Question: I have SP to update data in my DB..
my Stored Procedure like This :
'''
ALTER PROCEDURE [dbo].[updatesms] @KodeTingkat INT,
@KodeKel INT,
@KodeTPS INT,
@SuaraPartai INT,
@KodeCaleg1 INT = -1,
@SuaraCaleg1 INT = -1,
@KodeCaleg2 INT = -1,
@SuaraCaleg2 INT = -1,
@KodeCaleg3 INT = -1,
@SuaraCaleg3 INT = -1,
@KodeCaleg4 INT = -1,
@SuaraCaleg4 INT = -1,
@KodeCaleg5 INT = -1,
@SuaraCaleg5 INT = -1,
@KodeCaleg6 INT = -1,
@SuaraCaleg6 INT = -1,
@KodeCaleg7 INT = -1,
@SuaraCaleg7 INT = -1,
@KodeCaleg8 INT = -1,
@SuaraCaleg8 INT = -1,
@KodeCaleg9 INT = -1,
@SuaraCaleg9 INT = -1,
@KodeCaleg10 INT = -1,
@SuaraCaleg10 INT = -1,
@KodeCaleg11 INT = -1,
@SuaraCaleg11 INT = -1
AS
BEGIN
SET NOCOUNT ON;
SELECT Id
FROM Kelurahans
WHERE Kelurahan_Tingkatan = @KodeTingkat
UPDATE TPSSet
SET SuaraPartai=@SuaraPartai
WHERE TPS_Kelurahan = @KodeKel
AND TPSS = @KodeTPS
IF @KodeCaleg1 > 0
BEGIN
SELECT Id
FROM Kelurahans
WHERE Kelurahan_Tingkatan = @KodeTingkat
UPDATE Calegs
SET JumlahPerolehan = @SuaraCaleg1
WHERE Code = @KodeCaleg1
AND Caleg_TPS IN (
SELECT id
FROM TPSSet
WHERE TPS_Kelurahan = @KodeKel AND TPSS = @KodeTPS )
END
IF @KodeCaleg2 > 0
BEGIN
SELECT Id
FROM Kelurahans
WHERE Kelurahan_Tingkatan = @KodeTingkat
UPDATE Calegs
SET JumlahPerolehan=@SuaraCaleg2
WHERE Code = @KodeCaleg2
AND Caleg_TPS IN (
SELECT id FROM TPSSet
WHERE TPS_Kelurahan = @KodeKel AND TPSS = @KodeTPS )
END
IF @KodeCaleg3 > 0
BEGIN
SELECT Id
FROM Kelurahans
WHERE Kelurahan_Tingkatan = @KodeTingkat
UPDATE Calegs
SET JumlahPerolehan=@SuaraCaleg3
WHERE Code = @KodeCaleg3
AND Caleg_TPS IN (
SELECT id FROM TPSSet
WHERE TPS_Kelurahan = @KodeKel AND TPSS = @KodeTPS )
END
IF @KodeCaleg4 > 0
BEGIN
SELECT Id
FROM Kelurahans
WHERE Kelurahan_Tingkatan = @KodeTingkat
UPDATE Calegs
SET JumlahPerolehan=@SuaraCaleg4
WHERE Code = @KodeCaleg4
AND Caleg_TPS IN (
SELECT id FROM TPSSet
WHERE TPS_Kelurahan = @KodeKel AND TPSS = @KodeTPS )
END
IF @KodeCaleg5 > 0
BEGIN
SELECT Id
FROM Kelurahans
WHERE Kelurahan_Tingkatan = @KodeTingkat
UPDATE Calegs
SET JumlahPerolehan=@SuaraCaleg5
WHERE Code = @KodeCaleg5
AND Caleg_TPS IN (
SELECT id FROM TPSSet
WHERE TPS_Kelurahan = @KodeKel AND TPSS = @KodeTPS )
END
IF @KodeCaleg6 > 0
BEGIN
SELECT Id
FROM Kelurahans
WHERE Kelurahan_Tingkatan = @KodeTingkat
UPDATE Calegs
SET JumlahPerolehan=@SuaraCaleg6
WHERE Code = @KodeCaleg6
AND Caleg_TPS IN (
SELECT id FROM TPSSet
WHERE TPS_Kelurahan = @KodeKel AND TPSS = @KodeTPS )
END
IF @KodeCaleg7 > 0
BEGIN
SELECT Id
FROM Kelurahans
WHERE Kelurahan_Tingkatan = @KodeTingkat
UPDATE Calegs
SET JumlahPerolehan=@SuaraCaleg7
WHERE Code = @KodeCaleg7
AND Caleg_TPS IN (
SELECT id FROM TPSSet
WHERE TPS_Kelurahan = @KodeKel AND TPSS = @KodeTPS )
END
IF @KodeCaleg8 > 0
BEGIN
SELECT Id
FROM Kelurahans
WHERE Kelurahan_Tingkatan = @KodeTingkat
UPDATE Calegs
SET JumlahPerolehan=@SuaraCaleg8
WHERE Code = @KodeCaleg8
AND Caleg_TPS IN (
SELECT id FROM TPSSet
WHERE TPS_Kelurahan = @KodeKel AND TPSS = @KodeTPS )
END
IF @KodeCaleg9 > 0
BEGIN
SELECT Id
FROM Kelurahans
WHERE Kelurahan_Tingkatan = @KodeTingkat
UPDATE Calegs
SET JumlahPerolehan=@SuaraCaleg9
WHERE Code = @KodeCaleg9
AND Caleg_TPS IN (
SELECT id FROM TPSSet
WHERE TPS_Kelurahan = @KodeKel AND TPSS = @KodeTPS )
END
IF @KodeCaleg10 > 0
BEGIN
SELECT Id
FROM Kelurahans
WHERE Kelurahan_Tingkatan = @KodeTingkat
UPDATE Calegs
SET JumlahPerolehan=@SuaraCaleg10
WHERE Code = @KodeCaleg10
AND Caleg_TPS IN (
SELECT id FROM TPSSet
WHERE TPS_Kelurahan = @KodeKel AND TPSS = @KodeTPS )
END
IF @KodeCaleg11 > 0
BEGIN
SELECT Id
FROM Kelurahans
WHERE Kelurahan_Tingkatan = @KodeTingkat
UPDATE Calegs
SET JumlahPerolehan=@SuaraCaleg11
WHERE Code = @KodeCaleg11
AND Caleg_TPS IN (
SELECT id FROM TPSSet
WHERE TPS_Kelurahan = @KodeKel AND TPSS = @KodeTPS )
END
END
'''
---
My Question :
if SET @KodeTingkat=1 Stored procedure working to update SuaraPartai, @SuaraCaleg1, @SuaraCaleg2 until @SuaraCaleg11
if SET @KodeTingkat=2 or SET @KodeTingkat=3 a stored procedure not working to update above..
so, please help..
I use this command to call a function stored procedure updates:
'''
BEGIN TRANSACTION
EXEC updatesms 1,1,1,300,1,80,2,30,3,70,4,50,5,60,6,50,7,25,8,800
COMMIT
'''
description:
1. number 1 on the first letter .. so, when I put the number 1 on the first character, fed automatically be selected code = 1 in Table tingkatans
2. number 1 on the second letter .. it will automatically chosen code in table 1 kelurahans
3. number 1 on the third letter .. when code = 1 tingkatans tables and code = 1 kelurahans selected in the table and code = 1 TPSSet table, it will automatically renew / update SuaraPartai denganjumlah 300 on letters 4
4. number 1 on the letters to the fifth, meaning I choose code = 1 in table Calegs
5. number 80 on the letters to six, meaning that I do an update JumlahPerolehan = 80, code = 1 in table Calegs
6. same as point five
This My schema relation :

## UPDATE:
Using the code from the answer, below, to test execute outside the stored procedure...
the code that begins like this:
'''
------ ALTER PROCEDURE [dbo].[updatesms]
DECLARE
@KodeTingkat INT,
@KodeKel INT,
@KodeTPS INT,
@SuaraPartai INT,
@KodeCaleg1 INT = -1,
@SuaraCaleg1 INT = -1,
@KodeCaleg2 INT = -1,
@SuaraCaleg2 INT = -1,
@KodeCaleg3 INT = -1,
@SuaraCaleg3 INT = -1,
@KodeCaleg4 INT = -1,
@SuaraCaleg4 INT = -1,
@KodeCaleg5 INT = -1,
@SuaraCaleg5 INT = -1,
@KodeCaleg6 INT = -1,
@SuaraCaleg6 INT = -1,
@KodeCaleg7 INT = -1,
@SuaraCaleg7 INT = -1,
@KodeCaleg8 INT = -1,
@SuaraCaleg8 INT = -1,
@KodeCaleg9 INT = -1,
@SuaraCaleg9 INT = -1,
@KodeCaleg10 INT = -1,
@SuaraCaleg10 INT = -1,
@KodeCaleg11 INT = -1,
@SuaraCaleg11 INT = -1
------ AS
SET @KodeTingkat=1
----SET @KodeTingkat=2
----SET @KodeTingkat=3
SET @KodeKel=1
SET @KodeTPS=1
SET @SuaraPartai=300
SET @KodeCaleg1=1
SET @SuaraCaleg1=80
SET @KodeCaleg2=2
SET @SuaraCaleg2=30
SET @KodeCaleg3=3
SET @SuaraCaleg3=70
SET @KodeCaleg4=4
SET @SuaraCaleg4=50
SET @KodeCaleg5=5
SET @SuaraCaleg5=60
SET @KodeCaleg6=6
SET @SuaraCaleg6=50
SET @KodeCaleg7=7
SET @SuaraCaleg7=25
SET @KodeCaleg8=8
SET @SuaraCaleg8=800
BEGIN
SET NOCOUNT ON;
-- suara partai
DECLARE @Kelurahans_ID INT
SELECT @Kelurahans_ID = Id
FROM Kelurahans
WHERE Kelurahan_Tingkatan = @KodeTingkat
;
PRINT 'A) @Kelurahans_ID is set to ' + STR(@Kelurahans_ID) + ', reading ' + STR(@@rowcount) + ' rows.'
UPDATE TPSSet SET SuaraPartai=@SuaraPartai
WHERE TPS_Kelurahan = @KodeKel AND TPSS = @KodeTPS
;
PRINT 'B) SuaraPartai is set to ' + STR(@SuaraPartai) + ', reading ' + STR(@@rowcount) + ' rows.'
-- suara caleg 1
IF @KodeCaleg1 > 0
BEGIN
PRINT 'C) Just before update of Calegs, for Code=@KodeCaleg1, which = ' + STR(@KodeCaleg1)
;
UPDATE Calegs
SET JumlahPerolehan=@SuaraCaleg1
WHERE Code = @KodeCaleg1
AND Caleg_TPS IN (
SELECT id FROM TPSSet
WHERE TPS_Kelurahan = @KodeKel AND TPSS = @KodeTPS AND [TPSSet].[TPS_Kelurahan] = @Kelurahans_ID
)
;
PRINT 'D) Updated Calegs for Code=@KodeCaleg1, which = ' + STR(@KodeCaleg1) + '; processing ' + STR(@@rowcount) + ' rows.'
END
-- suara caleg 2
.
.
.
'''
And with that code, here's example output, if I set @KodeTingkat = 1
- - - - - - - - - - - - - - - - - - - - - - - - - -
(Note: '...processing 1 rows' is repeated)
## So, with @KodeTingkat = 1, the code updates rows...
Now here's example output, if I set @KodeTingkat = 2
- - - - - - - - - - - - - - - - - - - - - - - - - -
(Note: '...processing 0 rows' is repeated)
## So, with @KodeTingkat = 2, the code does not update rows...
## Why?
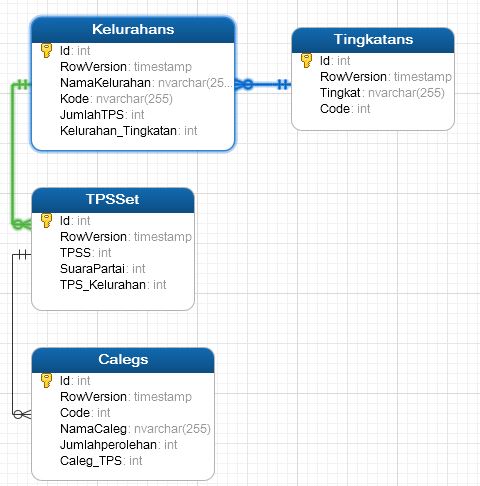
Answer: Thanks for your last comment... it answered a few of our questions. Based on your usage and your columnNames / tableNames, I'm guessing English is not your first language... please forgive me if, in trying to make my English easy to understand, I used too many words. (I wonder if <URL>
My first note is that parameter '@KodeTingkat' is controlling any other part of the code... its value is not used in any 'IF', nor in any 'UPDATE' command's 'SET' or 'WHERE'.
The stored procedure's repeated reference to '@KodeTingkat', in the code below, would not affect any 'IF' or 'UPDATE', but could return when the stored procedure is called:
'''
SELECT Id
FROM Kelurahans
WHERE Kelurahan_Tingkatan = @KodeTingkat
'''
Since this is not affecting any 'IF' or 'UPDATE', I'm guessing your basic concern -- 'when i try to enter the numbers 2 and 3 on @ KodeTingkat parameters, stored procedure does not work' (words from your last comment) -- is probably due to a .
Which brings us back to RBarryYoung's question: what's the purpose of that code above? If you want to the value returned, you might want to do the below:
'''
DECLARE @Kelurahans_ID INT
SELECT @Kelurahans_ID = Id
FROM Kelurahans
WHERE Kelurahan_Tingkatan = @KodeTingkat
'''
... and then use the value of @Kelurahans_ID in 'IF' statements, 'SET' clauses, or 'WHERE' clauses.
And in general, while checking for a logic problem... you might start by using Vladimir Oselsky's suggestion, of passing your parameters 'by reference'.
Examples, where only the first parameter value is changed:
> EXEC updatesms @KodeTingkat=1, @KodeKel=1, @KodeTPS=1, @SuaraPartai=300, @KodeCaleg1=1, @SuaraCaleg1=80, @KodeCaleg2=2, @SuaraCaleg2=30, @KodeCaleg3=3, @SuaraCaleg3=70, @KodeCaleg4=4, @SuaraCaleg4=50, @KodeCaleg5=5, @SuaraCaleg5=60, @KodeCaleg6=6, @SuaraCaleg6=50, @KodeCaleg7=7, @SuaraCaleg7=25, @KodeCaleg8=8, @SuaraCaleg8=800 EXEC updatesms @KodeTingkat=2, @KodeKel=1, @KodeTPS=1, @SuaraPartai=300, @KodeCaleg1=1, @SuaraCaleg1=80, @KodeCaleg2=2, @SuaraCaleg2=30, @KodeCaleg3=3, @SuaraCaleg3=70, @KodeCaleg4=4, @SuaraCaleg4=50, @KodeCaleg5=5, @SuaraCaleg5=60, @KodeCaleg6=6, @SuaraCaleg6=50, @KodeCaleg7=7, @SuaraCaleg7=25, @KodeCaleg8=8, @SuaraCaleg8=800EXEC updatesms @KodeTingkat=3, @KodeKel=1, @KodeTPS=1, @SuaraPartai=300, @KodeCaleg1=1, @SuaraCaleg1=80, @KodeCaleg2=2, @SuaraCaleg2=30, @KodeCaleg3=3, @SuaraCaleg3=70, @KodeCaleg4=4, @SuaraCaleg4=50, @KodeCaleg5=5, @SuaraCaleg5=60, @KodeCaleg6=6, @SuaraCaleg6=50, @KodeCaleg7=7, @SuaraCaleg7=25, @KodeCaleg8=8, @SuaraCaleg8=800
Why this might help, in debugging: it simply makes it easy to see what parameter values you are passing, and easy to check whether they are the values you intend.
In building the above examples, the first thing I noticed is that you are passing , instead of . I realize you're allowed to do that -- not a logic problem -- because of the default values assigned in your stored procedure. Just be aware that, in your 'EXEC' examples, there are no values for the following parameters: @KodeCaleg9, @SuaraCaleg9, @KodeCaleg10, @SuaraCaleg10, @KodeCaleg11, and @SuaraCaleg11. And, looking at your 'IF' commands, that means there will not be any updates based on those parameters.
Also, you are currently passing '@SuaraCaleg8=800', instead of passing '@SuaraCaleg11=800'. Is that what you want?
I hope that helps...
At your 'pastebin' link, you asked (1) Where to put the 'DEFINE' and 'SELECT' for variable '@Kelurahans_ID', and (2) Where to use that variable in the update.
Answers:
(1) To begin with, you could simply put the 'DECLARE' near the top of the stored procedure. Then, at each occurrence of 'SELECT Id FROM Kelurahans WHERE Kelurahan_Tingkatan = @KodeTingkat', just replace 'SELECT Id', with 'SELECT @Kelurahans_ID = Id'.
(2) You would use '@Kelurahans_ID' to select a column within table '[TPSSet]'. You tell us: there such a matching column? And guessing, is it '[TPSSet].[TPS_Kelurahan]'? If so, then you would add a line to the 'WHERE' clause in the 'UPDATE': 'AND [TPSSet].[TPS_Kelurahan] = @Kelurahans_ID'.
Responding to your comment: I see what you put at <URL> -- thanks -- and...
1) Please answer the very first comment, posted by 'KM.': what do "SP working" and "SP not working" mean? Is it just "not updating"? Or are you also getting an error message, in which case ?
2) Please answer my question: Are you clear that '[TPSSet].[TPS_Kelurahan]' is the column that is to match '@Kelurahans_ID'?
3) To debug this, try executing it outside the stored procedure -- in a normal query window -- using 'PRINT' commands to show whether all the 'UPDATE' steps are being executed, and how many rows are being updated in each step.
The example code below makes the 'ALTER PROCEDURE' command into a 'DECLARE' command, adds 'SET' commands to match your parameter values passed, and adds 'PRINT' commands to trace what happens. Just try it three times, with different values for '@KodeTingkat', and let us know what happens:
'''
------ ALTER PROCEDURE [dbo].[updatesms]
DECLARE
@KodeTingkat INT,
@KodeKel INT,
@KodeTPS INT,
@SuaraPartai INT,
@KodeCaleg1 INT = -1,
@SuaraCaleg1 INT = -1,
@KodeCaleg2 INT = -1,
@SuaraCaleg2 INT = -1,
@KodeCaleg3 INT = -1,
@SuaraCaleg3 INT = -1,
@KodeCaleg4 INT = -1,
@SuaraCaleg4 INT = -1,
@KodeCaleg5 INT = -1,
@SuaraCaleg5 INT = -1,
@KodeCaleg6 INT = -1,
@SuaraCaleg6 INT = -1,
@KodeCaleg7 INT = -1,
@SuaraCaleg7 INT = -1,
@KodeCaleg8 INT = -1,
@SuaraCaleg8 INT = -1,
@KodeCaleg9 INT = -1,
@SuaraCaleg9 INT = -1,
@KodeCaleg10 INT = -1,
@SuaraCaleg10 INT = -1,
@KodeCaleg11 INT = -1,
@SuaraCaleg11 INT = -1
------ AS
SET @KodeTingkat=1
----SET @KodeTingkat=2
----SET @KodeTingkat=3
SET @KodeKel=1
SET @KodeTPS=1
SET @SuaraPartai=300
SET @KodeCaleg1=1
SET @SuaraCaleg1=80
SET @KodeCaleg2=2
SET @SuaraCaleg2=30
SET @KodeCaleg3=3
SET @SuaraCaleg3=70
SET @KodeCaleg4=4
SET @SuaraCaleg4=50
SET @KodeCaleg5=5
SET @SuaraCaleg5=60
SET @KodeCaleg6=6
SET @SuaraCaleg6=50
SET @KodeCaleg7=7
SET @SuaraCaleg7=25
SET @KodeCaleg8=8
SET @SuaraCaleg8=800
BEGIN
SET NOCOUNT ON;
-- suara partai
DECLARE @Kelurahans_ID INT
SELECT @Kelurahans_ID = Id
FROM Kelurahans
WHERE Kelurahan_Tingkatan = @KodeTingkat
;
PRINT 'A) @Kelurahans_ID is set to ' + STR(@Kelurahans_ID) + ', reading ' + STR(@@rowcount) + ' rows.'
UPDATE TPSSet SET SuaraPartai=@SuaraPartai
WHERE TPS_Kelurahan = @KodeKel AND TPSS = @KodeTPS
;
PRINT 'B) SuaraPartai is set to ' + STR(@SuaraPartai) + ', reading ' + STR(@@rowcount) + ' rows.'
-- suara caleg 1
IF @KodeCaleg1 > 0
BEGIN
PRINT 'C) Just before update of Calegs, for Code=@KodeCaleg1, which = ' + STR(@KodeCaleg1)
;
UPDATE Calegs
SET JumlahPerolehan=@SuaraCaleg1
WHERE Code = @KodeCaleg1
AND Caleg_TPS IN (
SELECT id FROM TPSSet
WHERE TPS_Kelurahan = @KodeKel AND TPSS = @KodeTPS AND [TPSSet].[TPS_Kelurahan] = @Kelurahans_ID
)
;
PRINT 'D) Updated Calegs for Code=@KodeCaleg1, which = ' + STR(@KodeCaleg1) + '; processing ' + STR(@@rowcount) + ' rows.'
END
-- suara caleg 2
IF @KodeCaleg2 > 0
BEGIN
PRINT 'E) Just before update of Calegs, for Code=@KodeCaleg2, which = ' + STR(@KodeCaleg2)
;
UPDATE Calegs
SET JumlahPerolehan=@SuaraCaleg2
WHERE Code = @KodeCaleg2
AND Caleg_TPS IN (
SELECT id FROM TPSSet
WHERE TPS_Kelurahan = @KodeKel AND TPSS = @KodeTPS AND [TPSSet].[TPS_Kelurahan] = @Kelurahans_ID
)
;
PRINT 'F) Updated Calegs for Code=@KodeCaleg2, which = ' + STR(@KodeCaleg2) + '; processing ' + STR(@@rowcount) + ' rows.'
END
-- suara caleg 3
IF @KodeCaleg3 > 0
BEGIN
PRINT 'G) Just before update of Calegs, for Code=@KodeCaleg3, which = ' + STR(@KodeCaleg3)
;
UPDATE Calegs
SET JumlahPerolehan=@SuaraCaleg3
WHERE Code = @KodeCaleg3
AND Caleg_TPS IN (
SELECT id FROM TPSSet
WHERE TPS_Kelurahan = @KodeKel AND TPSS = @KodeTPS AND [TPSSet].[TPS_Kelurahan] = @Kelurahans_ID
)
;
PRINT 'H) Updated Calegs for Code=@KodeCaleg3, which = ' + STR(@KodeCaleg3) + '; processing ' + STR(@@rowcount) + ' rows.'
END
-- suara caleg 4
IF @KodeCaleg4 > 0
BEGIN
PRINT 'I) Just before update of Calegs, for Code=@KodeCaleg4, which = ' + STR(@KodeCaleg4)
;
UPDATE Calegs
SET JumlahPerolehan=@SuaraCaleg4
WHERE Code = @KodeCaleg4
AND Caleg_TPS IN (
SELECT id FROM TPSSet
WHERE TPS_Kelurahan = @KodeKel AND TPSS = @KodeTPS AND [TPSSet].[TPS_Kelurahan] = @Kelurahans_ID
)
;
PRINT 'J) Updated Calegs for Code=@KodeCaleg4, which = ' + STR(@KodeCaleg4) + '; processing ' + STR(@@rowcount) + ' rows.'
END
-- suara caleg 5
IF @KodeCaleg5 > 0
BEGIN
PRINT 'K) Just before update of Calegs, for Code=@KodeCaleg5, which = ' + STR(@KodeCaleg5)
;
UPDATE Calegs
SET JumlahPerolehan=@SuaraCaleg5
WHERE Code = @KodeCaleg5
AND Caleg_TPS IN (
SELECT id FROM TPSSet
WHERE TPS_Kelurahan = @KodeKel AND TPSS = @KodeTPS AND [TPSSet].[TPS_Kelurahan] = @Kelurahans_ID
)
;
PRINT 'L) Updated Calegs for Code=@KodeCaleg5, which = ' + STR(@KodeCaleg5) + '; processing ' + STR(@@rowcount) + ' rows.'
END
-- suara caleg 6
IF @KodeCaleg6 > 0
BEGIN
PRINT 'M) Just before update of Calegs, for Code=@KodeCaleg6, which = ' + STR(@KodeCaleg6)
;
UPDATE Calegs
SET JumlahPerolehan=@SuaraCaleg6
WHERE Code = @KodeCaleg6
AND Caleg_TPS IN (
SELECT id FROM TPSSet
WHERE TPS_Kelurahan = @KodeKel AND TPSS = @KodeTPS AND [TPSSet].[TPS_Kelurahan] = @Kelurahans_ID
)
;
PRINT 'N) Updated Calegs for Code=@KodeCaleg6, which = ' + STR(@KodeCaleg6) + '; processing ' + STR(@@rowcount) + ' rows.'
END
-- suara caleg 7
IF @KodeCaleg7 > 0
BEGIN
PRINT 'O) Just before update of Calegs, for Code=@KodeCaleg7, which = ' + STR(@KodeCaleg7)
;
UPDATE Calegs
SET JumlahPerolehan=@SuaraCaleg7
WHERE Code = @KodeCaleg7
AND Caleg_TPS IN (
SELECT id FROM TPSSet
WHERE TPS_Kelurahan = @KodeKel AND TPSS = @KodeTPS AND [TPSSet].[TPS_Kelurahan] = @Kelurahans_ID
)
;
PRINT 'P) Updated Calegs for Code=@KodeCaleg7, which = ' + STR(@KodeCaleg7) + '; processing ' + STR(@@rowcount) + ' rows.'
END
-- suara caleg 8
IF @KodeCaleg8 > 0
BEGIN
PRINT 'Q) Just before update of Calegs, for Code=@KodeCaleg8, which = ' + STR(@KodeCaleg8)
;
UPDATE Calegs
SET JumlahPerolehan=@SuaraCaleg8
WHERE Code = @KodeCaleg8
AND Caleg_TPS IN (
SELECT id FROM TPSSet
WHERE TPS_Kelurahan = @KodeKel AND TPSS = @KodeTPS AND [TPSSet].[TPS_Kelurahan] = @Kelurahans_ID
)
;
PRINT 'R) Updated Calegs for Code=@KodeCaleg8, which = ' + STR(@KodeCaleg8) + '; processing ' + STR(@@rowcount) + ' rows.'
END
-- suara caleg 9
IF @KodeCaleg9 > 0
BEGIN
PRINT 'S) Just before update of Calegs, for Code=@KodeCaleg9, which = ' + STR(@KodeCaleg9)
;
UPDATE Calegs
SET JumlahPerolehan=@SuaraCaleg9
WHERE Code = @KodeCaleg9
AND Caleg_TPS IN (
SELECT id FROM TPSSet
WHERE TPS_Kelurahan = @KodeKel AND TPSS = @KodeTPS AND [TPSSet].[TPS_Kelurahan] = @Kelurahans_ID
)
;
PRINT 'T) Updated Calegs for Code=@KodeCaleg9, which = ' + STR(@KodeCaleg9) + '; processing ' + STR(@@rowcount) + ' rows.'
END
-- suara caleg 10
IF @KodeCaleg10 > 0
BEGIN
PRINT 'U) Just before update of Calegs, for Code=@KodeCaleg10, which = ' + STR(@KodeCaleg10)
;
UPDATE Calegs
SET JumlahPerolehan=@SuaraCaleg10
WHERE Code = @KodeCaleg10
AND Caleg_TPS IN (
SELECT id FROM TPSSet
WHERE TPS_Kelurahan = @KodeKel AND TPSS = @KodeTPS AND [TPSSet].[TPS_Kelurahan] = @Kelurahans_ID
)
;
PRINT 'V) Updated Calegs for Code=@KodeCaleg10, which = ' + STR(@KodeCaleg10) + '; processing ' + STR(@@rowcount) + ' rows.'
END
-- suara caleg 11
IF @KodeCaleg11 > 0
BEGIN
PRINT 'W) Just before update of Calegs, for Code=@KodeCaleg11, which = ' + STR(@KodeCaleg11)
;
UPDATE Calegs
SET JumlahPerolehan=@SuaraCaleg11
WHERE Code = @KodeCaleg11
AND Caleg_TPS IN (
SELECT id FROM TPSSet
WHERE TPS_Kelurahan = @KodeKel AND TPSS = @KodeTPS AND [TPSSet].[TPS_Kelurahan] = @Kelurahans_ID
)
;
PRINT 'X) Updated Calegs for Code=@KodeCaleg11, which = ' + STR(@KodeCaleg11) + '; processing ' + STR(@@rowcount) + ' rows.'
END
END
'''
Hope that helps...
The number of rows it is updating, comes from the number of rows it is SELECTing.
Does it make sense, then, that this would return 1 row...
'''
SELECT *
FROM Calegs
WHERE Code = 1 --THE VALUE OF @KodeCaleg1
AND Caleg_TPS IN (
SELECT id
FROM TPSSet
WHERE TPS_Kelurahan = 1 --THE VALUE OF @KodeKel
AND TPSS = 1 --THE VALUE OF @KodeTPS
AND [TPSSet].[TPS_Kelurahan] = 1 --THE VALUE OF @Kelurahans_ID
)
'''
... while this returns 0 rows?
'''
SELECT *
FROM Calegs
WHERE Code = 1 --THE VALUE OF @KodeCaleg1
AND Caleg_TPS IN (
SELECT id
FROM TPSSet
WHERE TPS_Kelurahan = 1 --THE VALUE OF @KodeKel
AND TPSS = 1 --THE VALUE OF @KodeTPS
AND [TPSSet].[TPS_Kelurahan] = 2 --THE VALUE OF @Kelurahans_ID
)
'''
Or -- a related question -- consider the sub-queries, by themselves:
What does this SELECT return?
'''
SELECT id
FROM TPSSet
WHERE TPS_Kelurahan = 1 --THE VALUE OF @KodeKel
AND TPSS = 1 --THE VALUE OF @KodeTPS
AND [TPSSet].[TPS_Kelurahan] = 1 --THE VALUE OF @Kelurahans_ID
'''
and what does this SELECT return?
'''
SELECT id
FROM TPSSet
WHERE TPS_Kelurahan = 1 --THE VALUE OF @KodeKel
AND TPSS = 1 --THE VALUE OF @KodeTPS
AND [TPSSet].[TPS_Kelurahan] = 2 --THE VALUE OF @Kelurahans_ID
'''